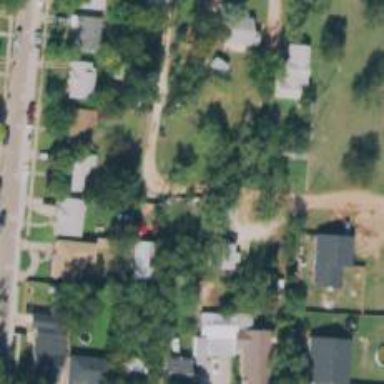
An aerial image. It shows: Alleyway designated as service road.